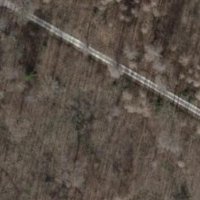
EUNIS habitat code: 41
Species observed at this site:
Turdus merula
Turdus philomelos
Dendrocoptes medius
Parus major
Pyrrhula pyrrhula
Dendrocopos major
Garrulus glandarius
Columba palumbus